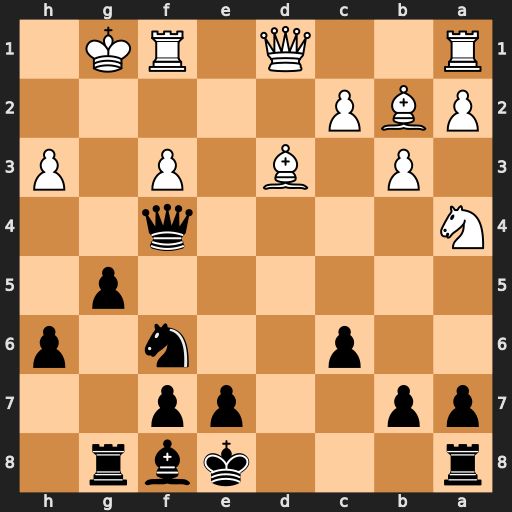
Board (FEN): r3kbr1/pp2pp2/2p2n1p/6p1/N4q2/1P1B1P1P/PBP5/R2Q1RK1
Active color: b
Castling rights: q
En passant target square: -
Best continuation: Qg3+ Kh1 Qxh3+